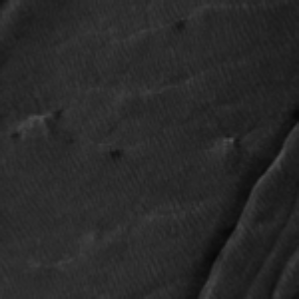
Label: frost